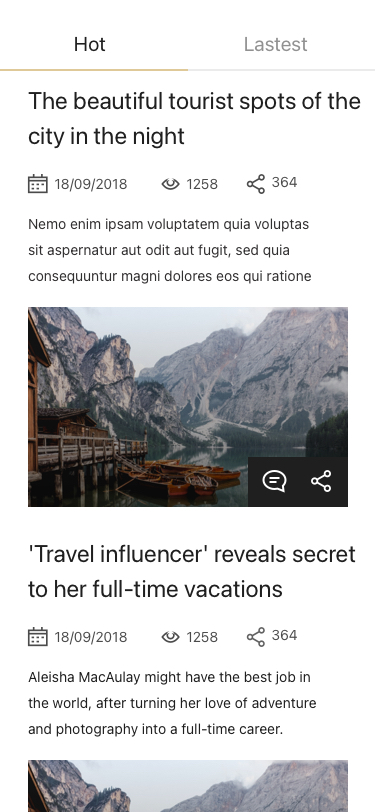
Text in this UI design:
Hot
Lastest
The beautiful tourist spots of the
city in the night
Nemo enim ipsam voluptatem quia voluptas
sit aspernatur aut odit aut fugit, sed quia
consequuntur magni dolores eos qui ratione
1258
18/09/2018
364
'Travel influencer' reveals secret
to her full-time vacations
Aleisha MacAulay might have the best job in
the world, after turning her love of adventure
and photography into a full-time career.
1258
18/09/2018
364